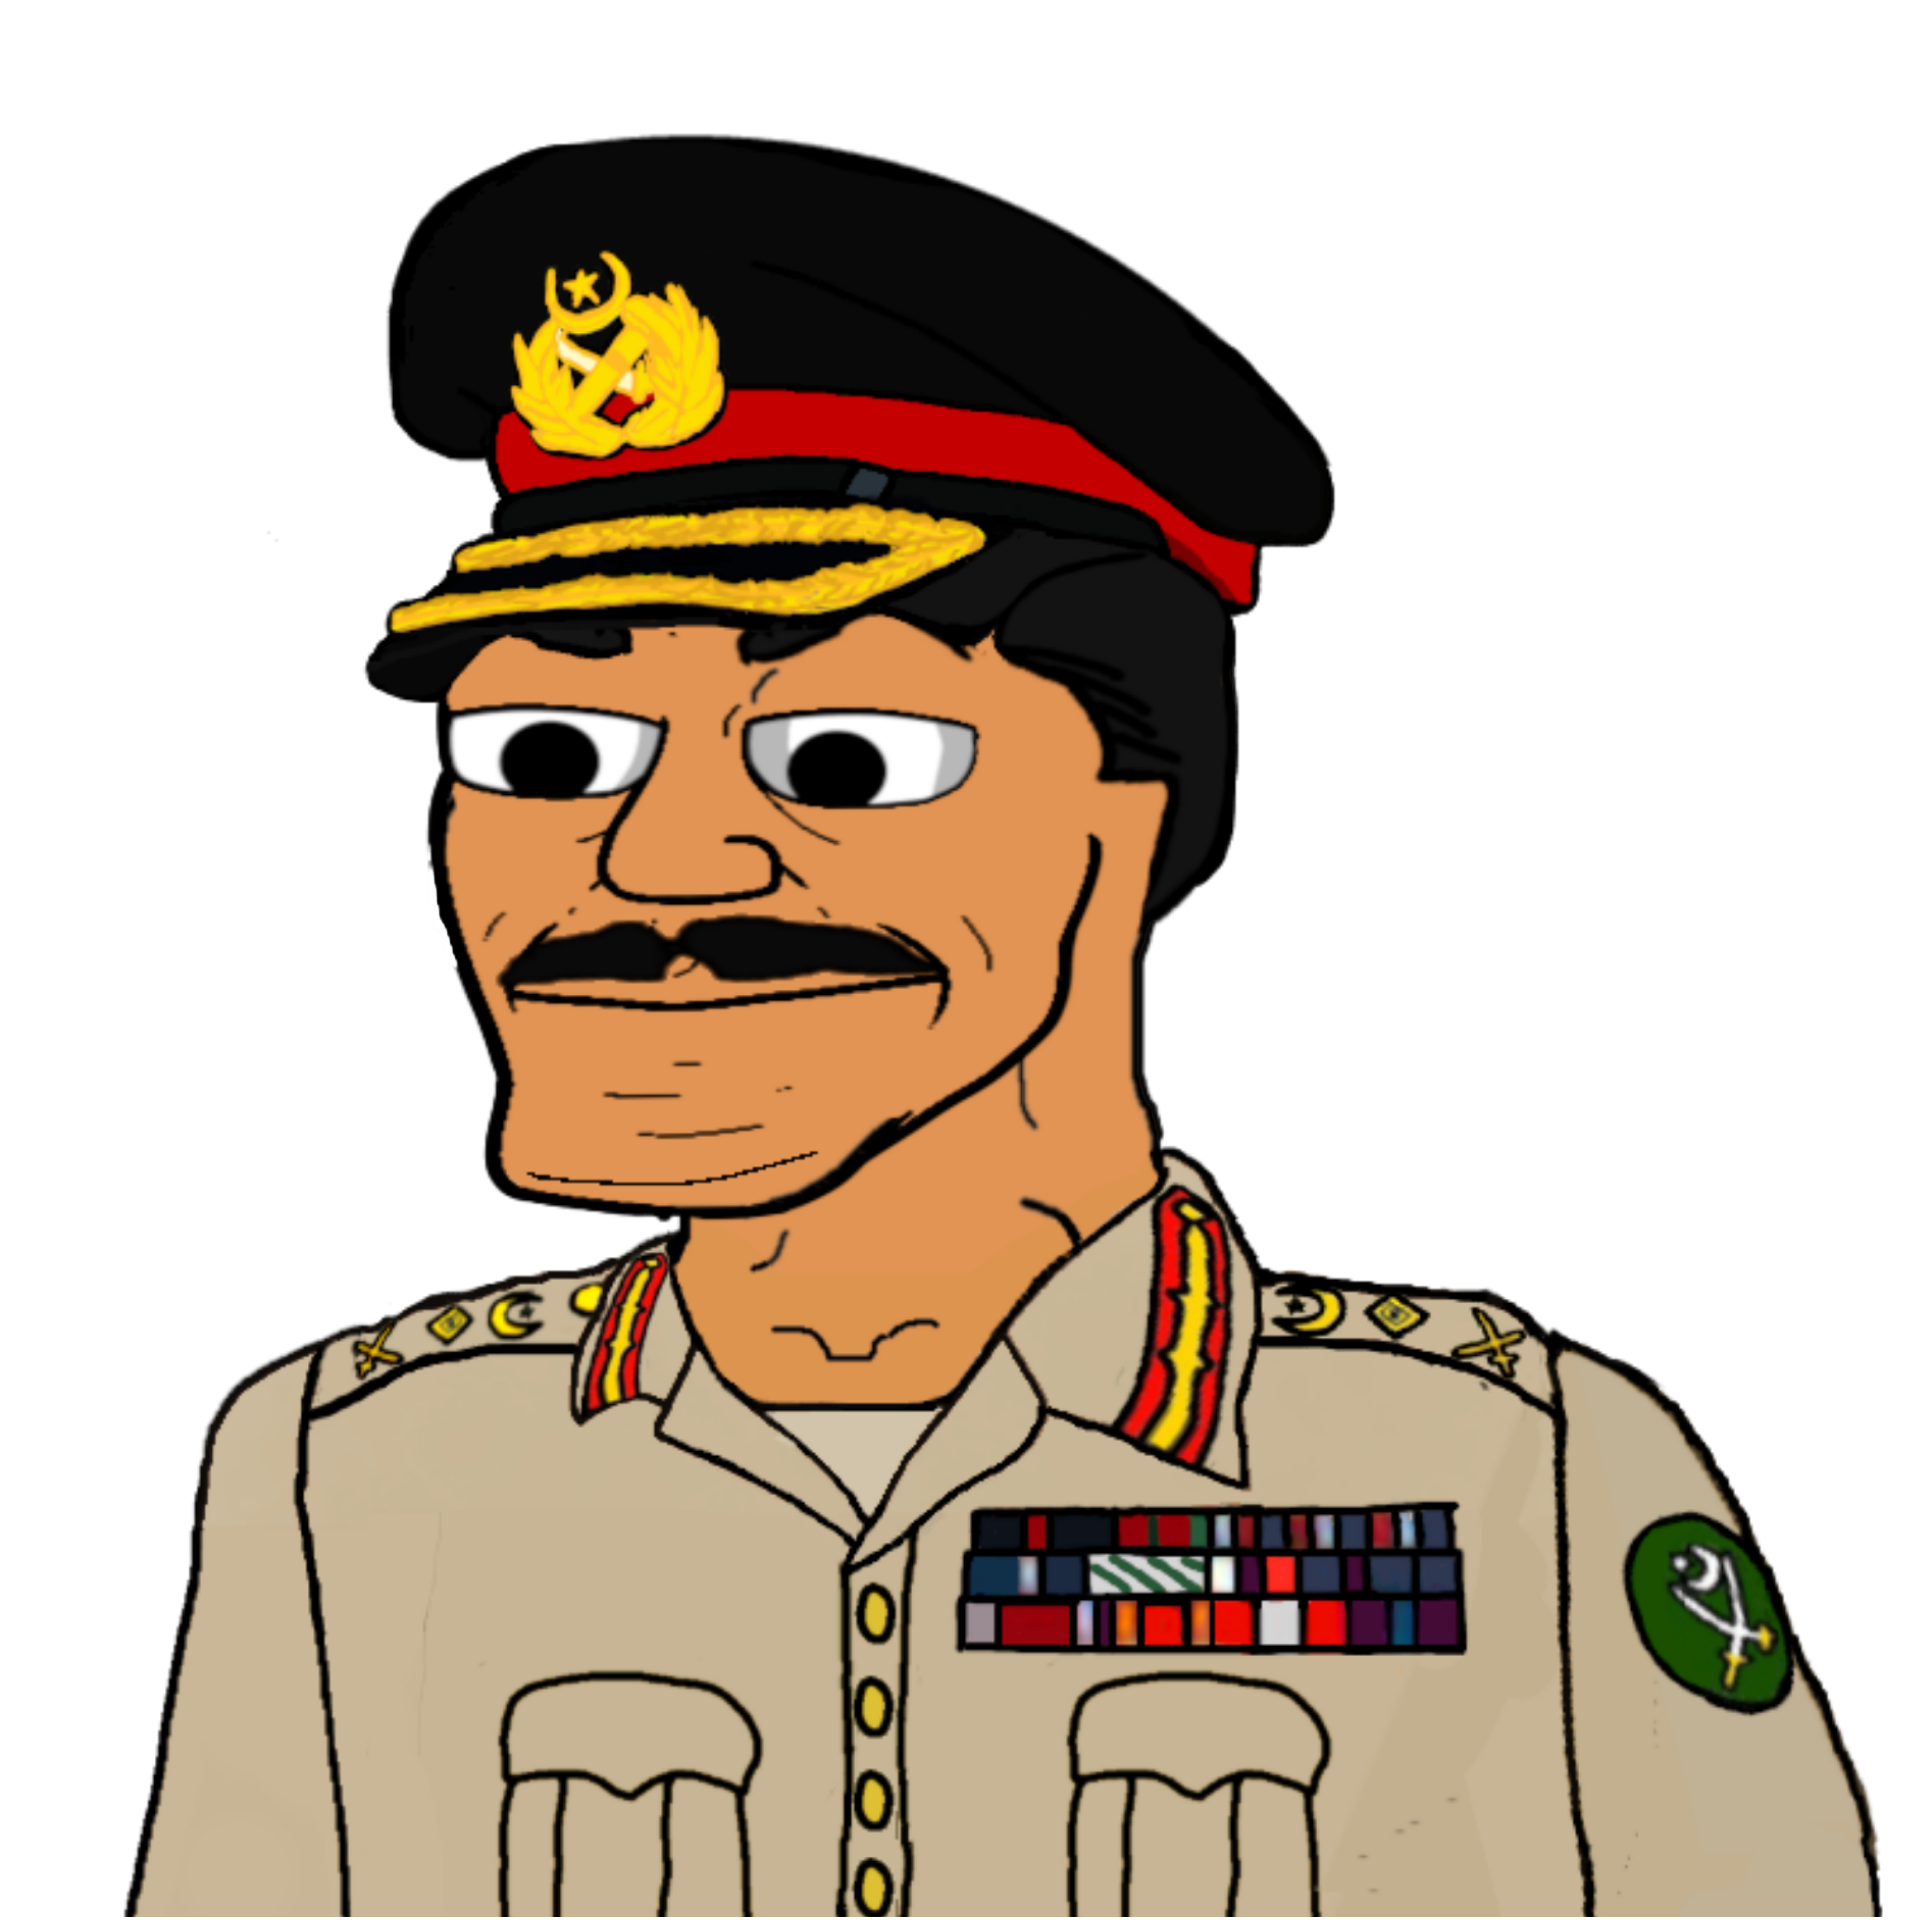
Label: 5_Tired_Wojak